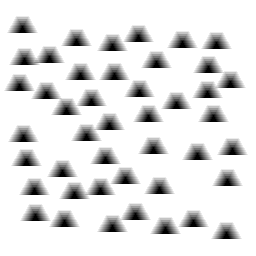
Squares: 0
Triangles: 44
Stars: 0
Total shapes: 44